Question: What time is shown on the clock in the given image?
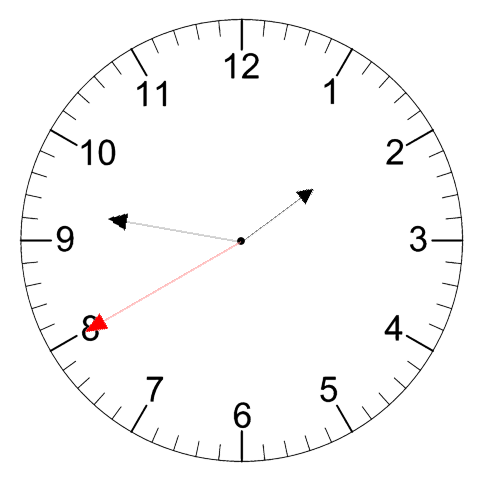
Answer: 01:46:40